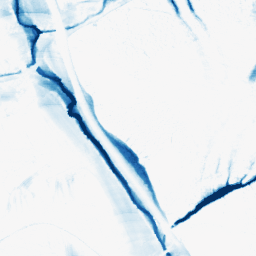
Category: morphological
Decomposition family: morphological_ellipse
Decomposition parameters: operation: closing
width: 10
height: 50
Upsampling method: lanczos
Upsampling parameters: scale: 2
Upsampling scale: 2